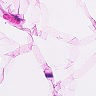
Metastatic tissue present: no